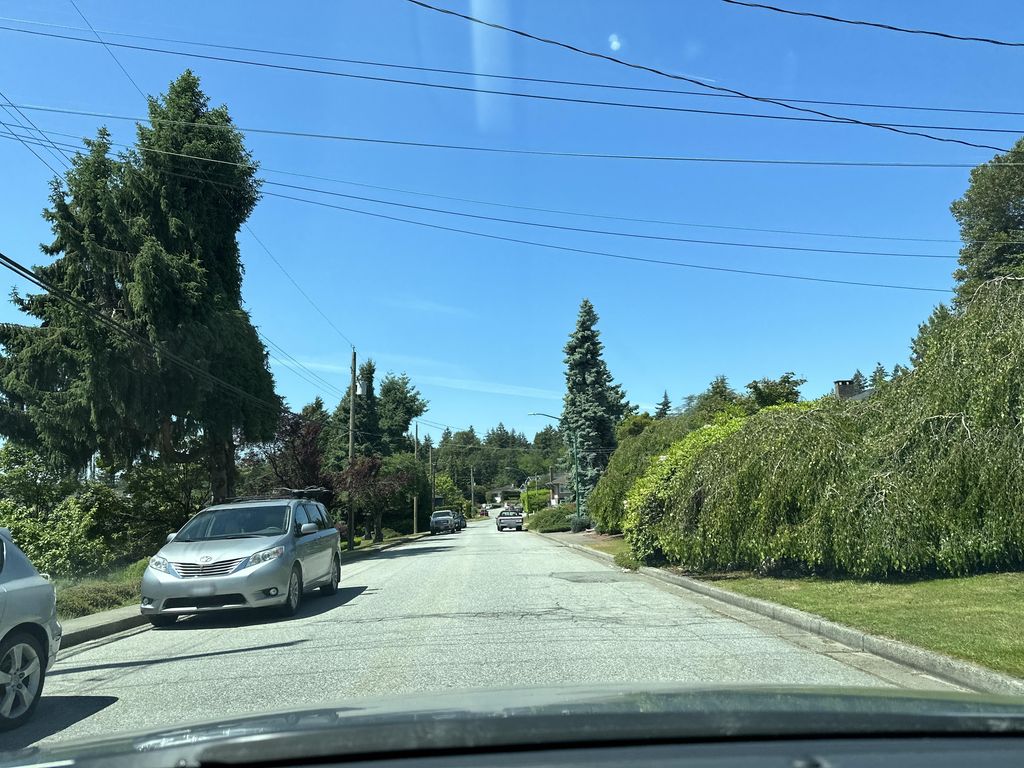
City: vancouver